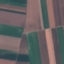
Label: AnnualCrop